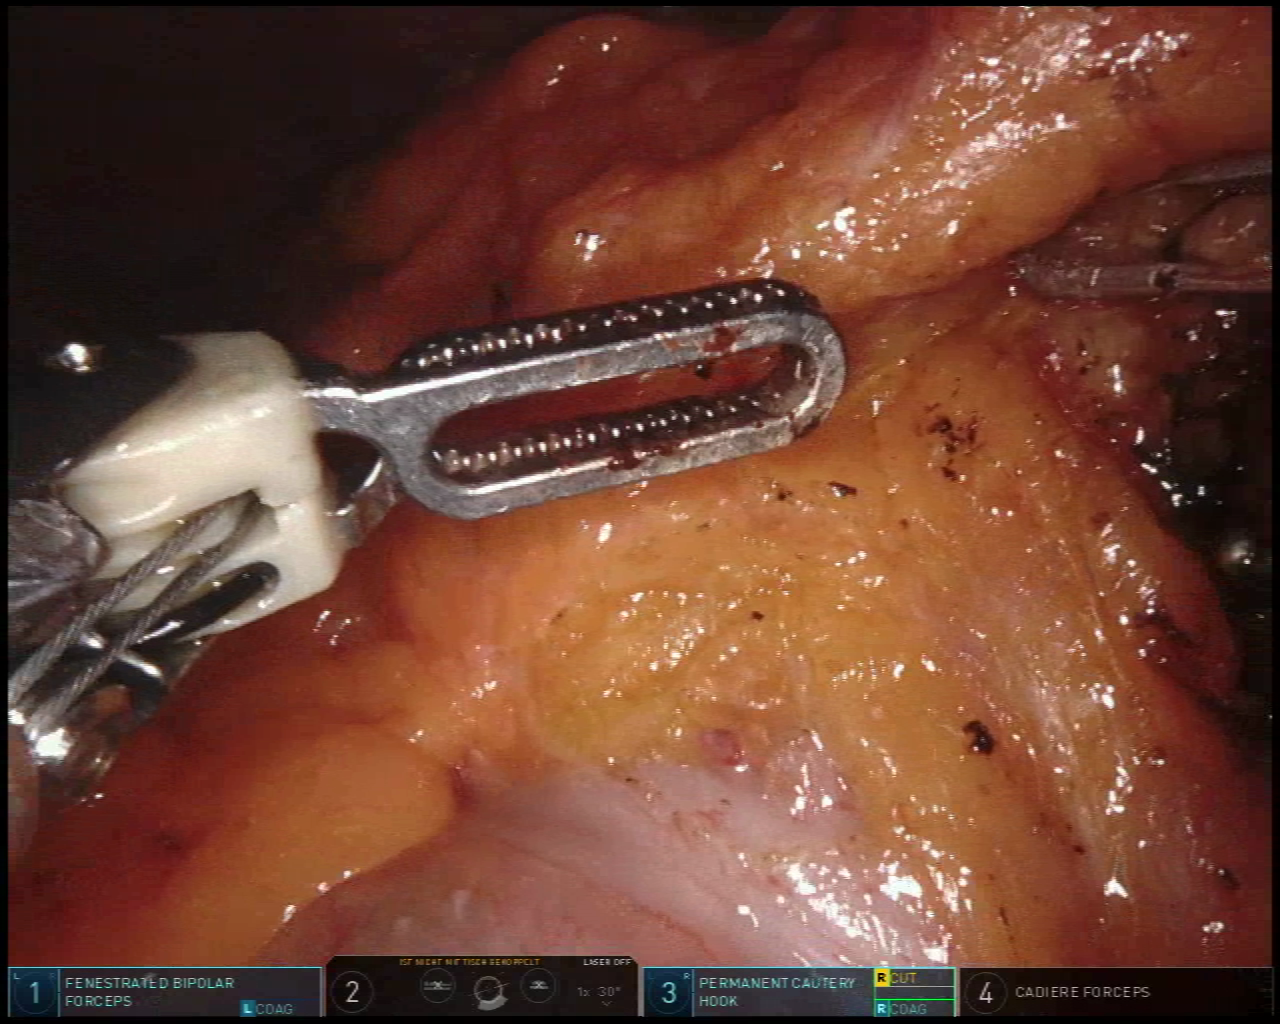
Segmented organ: colon
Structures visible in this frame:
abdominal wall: yes
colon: yes
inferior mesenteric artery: no
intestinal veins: no
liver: no
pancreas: no
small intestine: no
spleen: no
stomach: no
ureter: no
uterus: no
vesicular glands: no